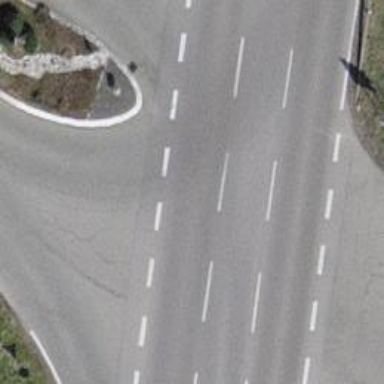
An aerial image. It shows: Asphalt road classified as primary highway.